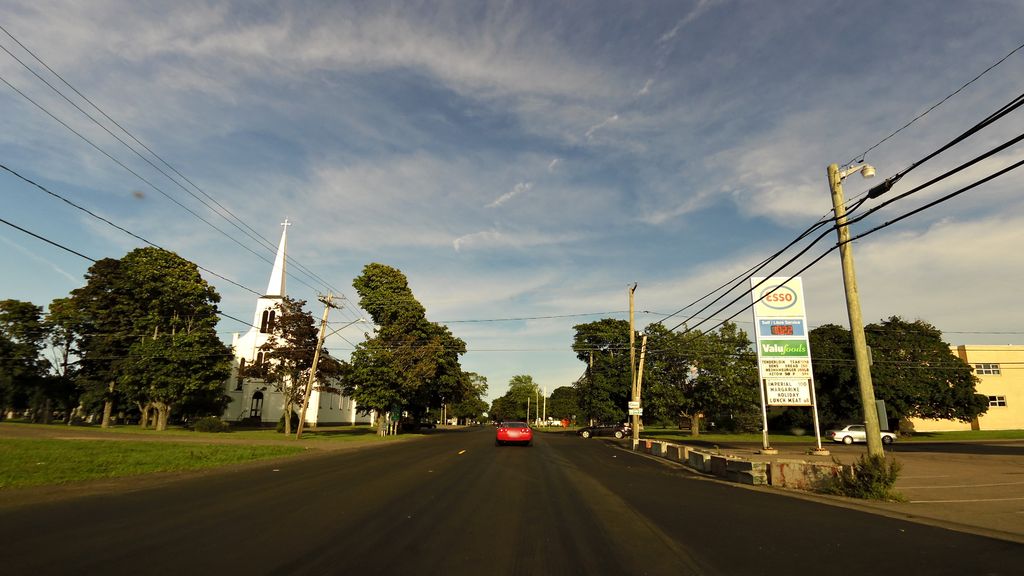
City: charlottetown